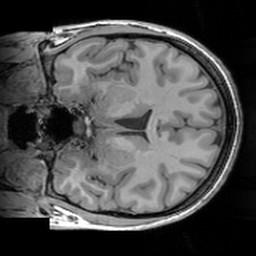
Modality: T1w
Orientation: coronal
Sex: female
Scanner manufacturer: siemens
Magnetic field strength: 3 T
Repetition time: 1.63 s
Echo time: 0.00311 s